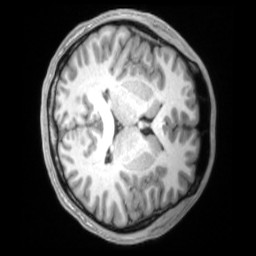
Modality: T1w
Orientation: axial
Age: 21
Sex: male
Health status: ill
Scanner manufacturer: siemens
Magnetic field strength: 3 T
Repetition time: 2.2 s
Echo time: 0.00157 s